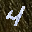
Label: 4